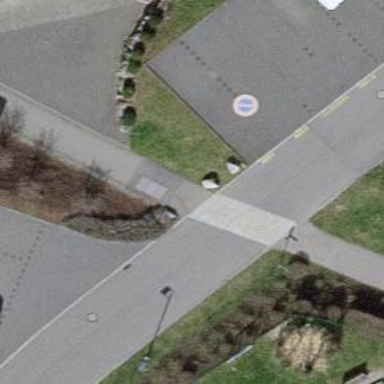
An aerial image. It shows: Bollard barrier.